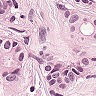
Metastatic tissue present: yes